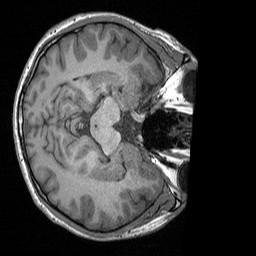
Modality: T1w
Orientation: axial
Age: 18
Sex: male
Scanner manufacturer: siemens
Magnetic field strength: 3 T
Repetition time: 1.64 s
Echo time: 0.00234 s